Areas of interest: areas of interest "National Energy Group Wuhai Energy Co., Ltd. Employee Training Center"
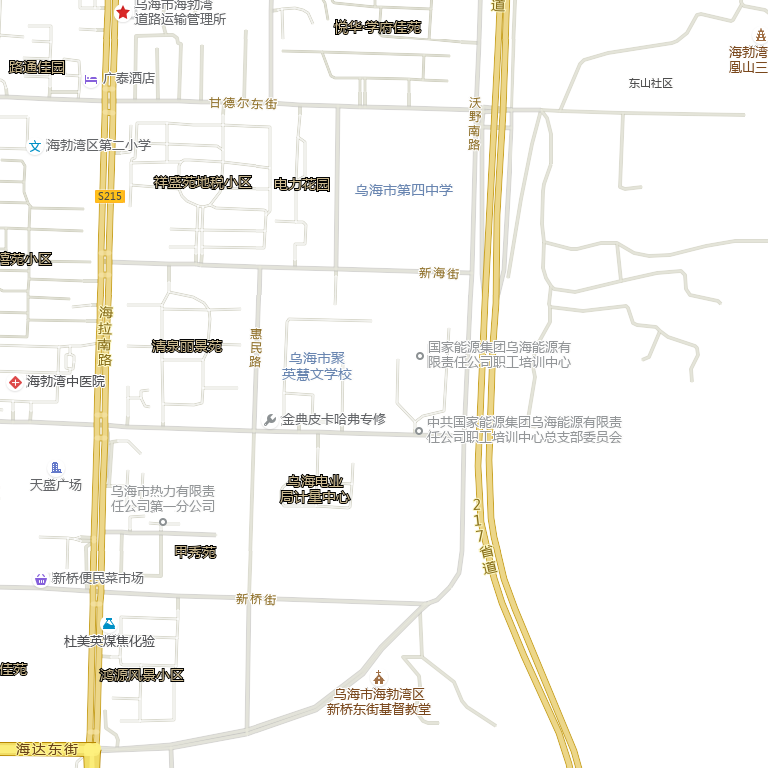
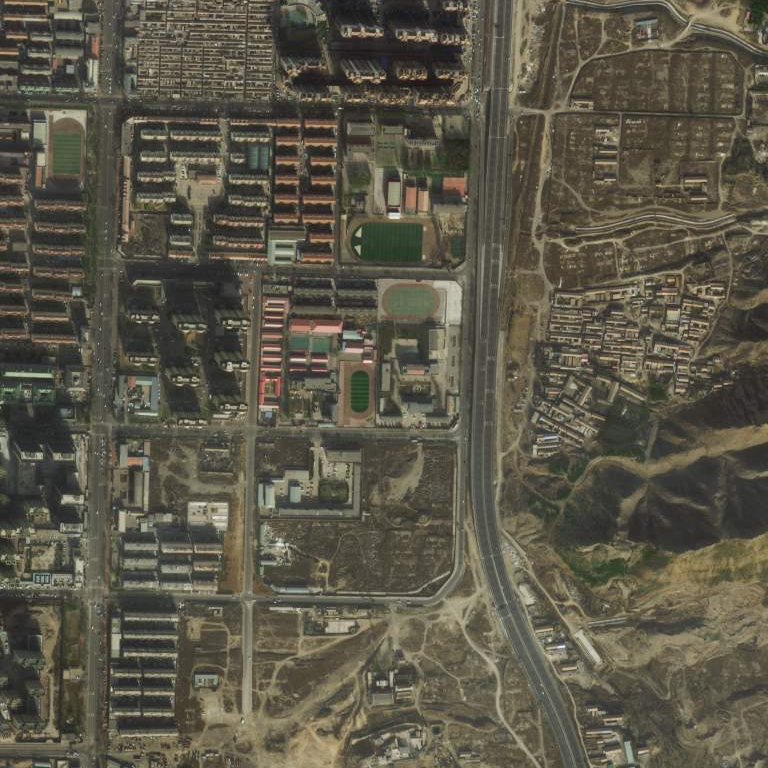